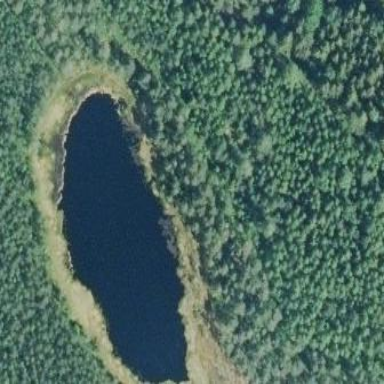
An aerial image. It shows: Pond with natural water.